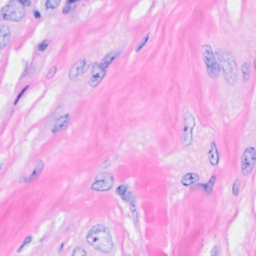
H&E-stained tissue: Breast